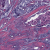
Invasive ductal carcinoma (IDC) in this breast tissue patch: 1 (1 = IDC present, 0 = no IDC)